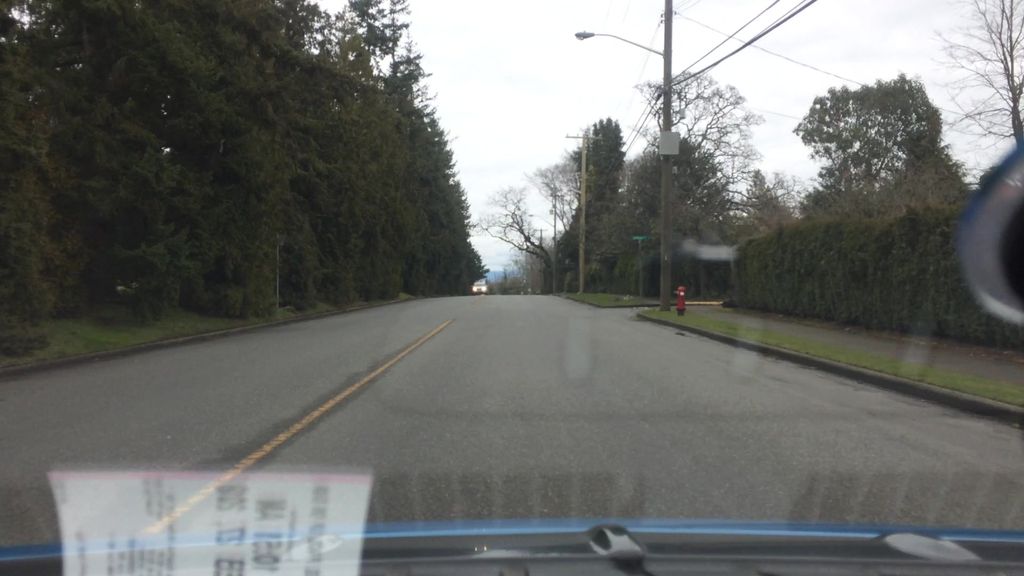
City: victoria